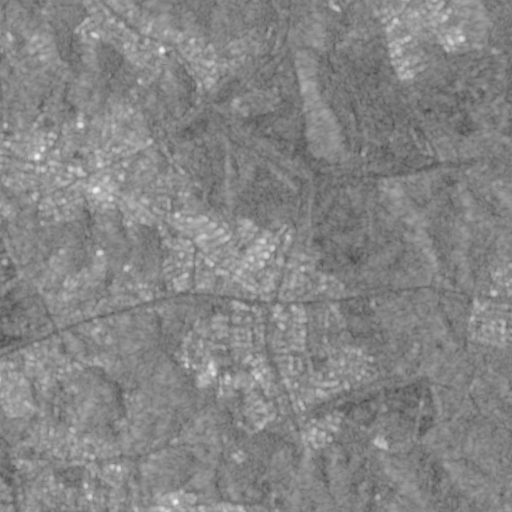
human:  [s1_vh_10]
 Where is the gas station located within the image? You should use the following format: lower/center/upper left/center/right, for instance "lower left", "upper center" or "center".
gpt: The gas station is located in the center left of the image.
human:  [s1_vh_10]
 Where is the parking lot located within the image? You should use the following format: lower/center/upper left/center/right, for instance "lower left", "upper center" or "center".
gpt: The parking lot is located in the center left of the image.
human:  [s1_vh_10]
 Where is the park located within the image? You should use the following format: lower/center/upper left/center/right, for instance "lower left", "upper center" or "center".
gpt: There is no park in the image.

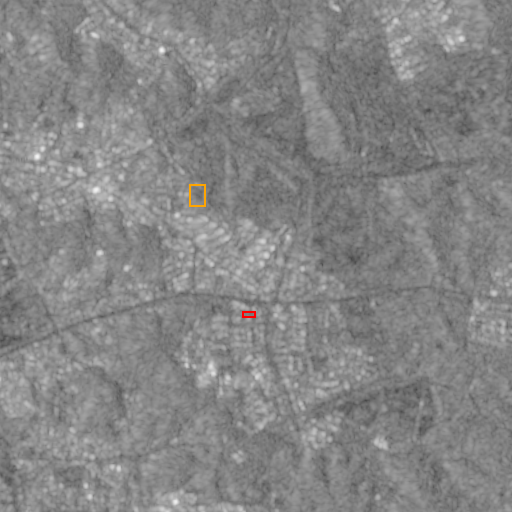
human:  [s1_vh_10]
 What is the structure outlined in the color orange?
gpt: The structure outlined in orange is a park.
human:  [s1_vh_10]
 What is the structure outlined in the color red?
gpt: The structure outlined in red is a parking lot.
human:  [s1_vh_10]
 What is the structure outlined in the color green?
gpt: There is no green outline.